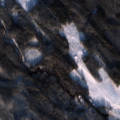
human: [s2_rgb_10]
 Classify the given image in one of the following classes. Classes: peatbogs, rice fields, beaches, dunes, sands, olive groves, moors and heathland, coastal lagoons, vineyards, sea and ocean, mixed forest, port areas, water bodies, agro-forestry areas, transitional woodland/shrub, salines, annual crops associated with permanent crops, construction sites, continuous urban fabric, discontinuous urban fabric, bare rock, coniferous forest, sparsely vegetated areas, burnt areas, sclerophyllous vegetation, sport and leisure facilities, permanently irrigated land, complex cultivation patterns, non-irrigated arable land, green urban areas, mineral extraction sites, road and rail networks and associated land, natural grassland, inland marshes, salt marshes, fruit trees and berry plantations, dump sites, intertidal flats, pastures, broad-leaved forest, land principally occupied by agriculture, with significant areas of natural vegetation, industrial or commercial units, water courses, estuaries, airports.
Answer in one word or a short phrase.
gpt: land principally occupied by agriculture, with significant areas of natural vegetation, coniferous forest, mixed forest, water bodies